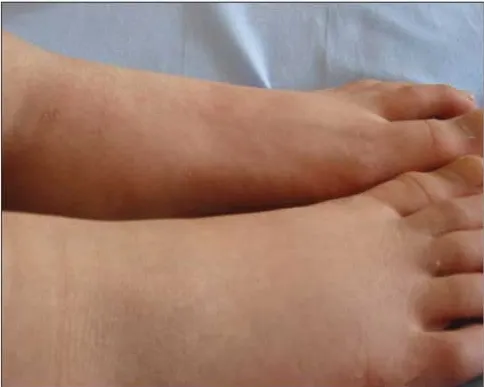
Lower extremity oedema 5 days after the initiation of insulin therapy in Case 2.
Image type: medical_photograph (skin_photograph)